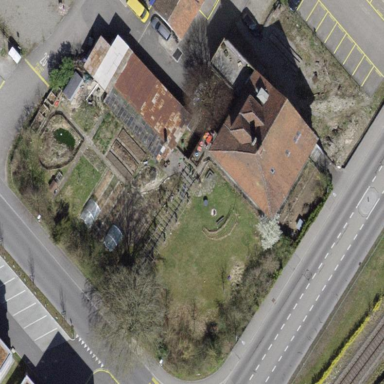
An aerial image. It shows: Garden that is leisure land.